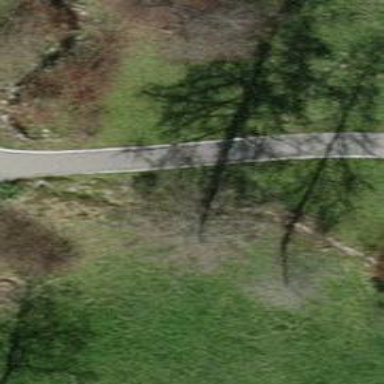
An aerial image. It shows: Needle-leaved tree in natural setting.